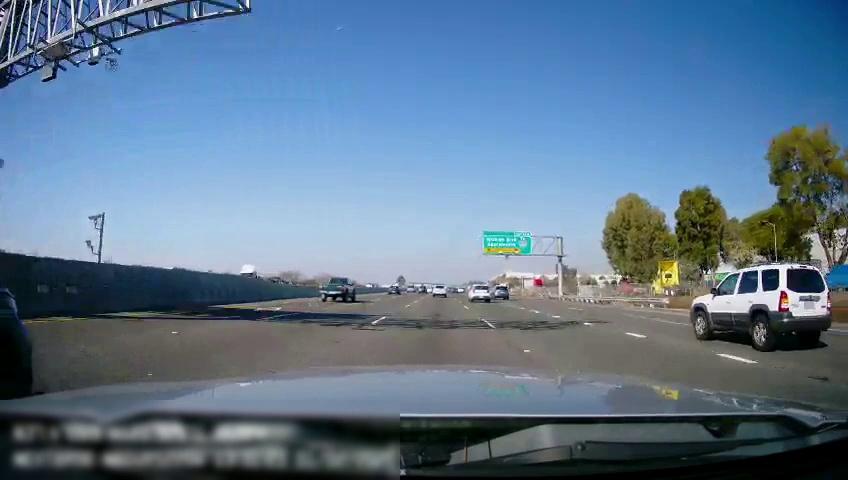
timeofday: Day
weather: Sunny
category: Drivable Space
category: Vehicles | Truck
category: Vehicles | Truck
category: Vehicles | Truck
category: Vehicles | Truck
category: Vehicles | SUV
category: Vehicles | Car
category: Vehicles | SUV
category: Vehicles | SUV
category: Vehicles | Car
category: Vehicles | Truck
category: Vehicles | SUV
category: Vehicles | SUV
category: Vehicles | SUV
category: Lanes | Current Lane
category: Lanes | Current Lane
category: Lanes | Alternate Lane
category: Lanes | Alternate Lane
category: Lanes | Alternate Lane
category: Lanes | Alternate Lane
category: Lanes | Alternate Lane
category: Traffic | Signs